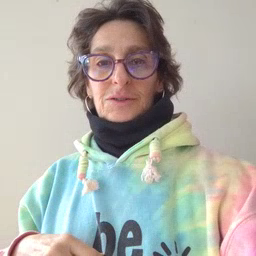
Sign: shirt